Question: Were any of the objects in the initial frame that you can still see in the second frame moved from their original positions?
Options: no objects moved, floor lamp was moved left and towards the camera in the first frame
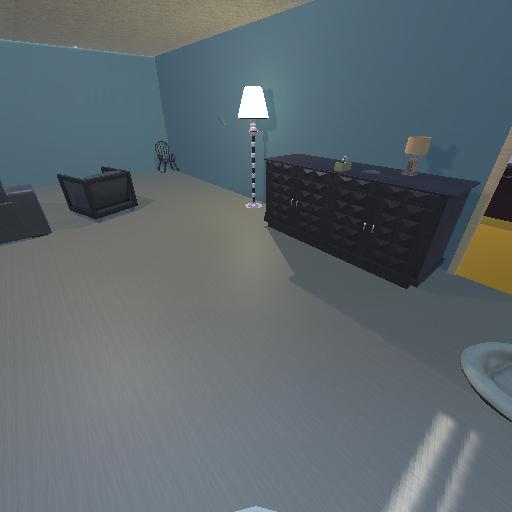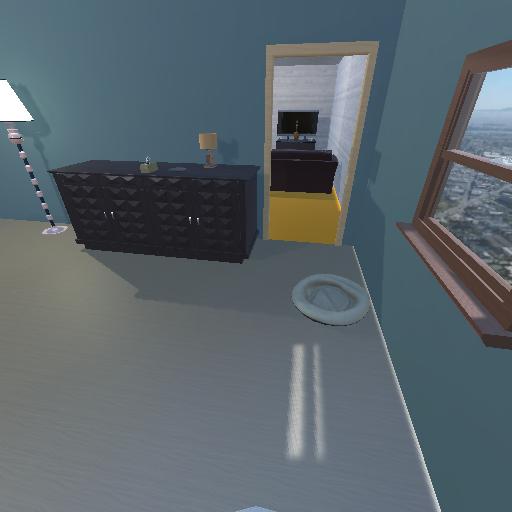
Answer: no objects moved